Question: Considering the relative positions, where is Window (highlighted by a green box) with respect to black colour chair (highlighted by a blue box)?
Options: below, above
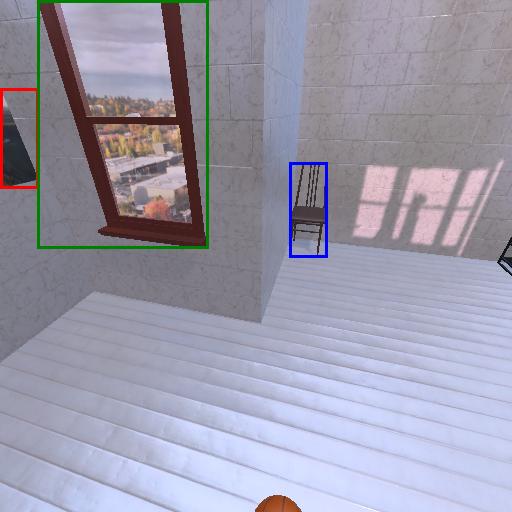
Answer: below